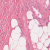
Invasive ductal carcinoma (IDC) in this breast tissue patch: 0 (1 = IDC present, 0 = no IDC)